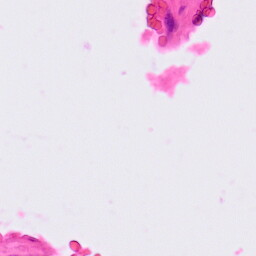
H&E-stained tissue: Lung